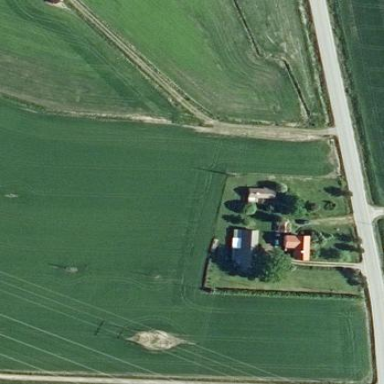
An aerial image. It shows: Farmyard area.